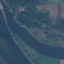
Land use / land cover: River